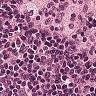
Metastatic tissue present: no